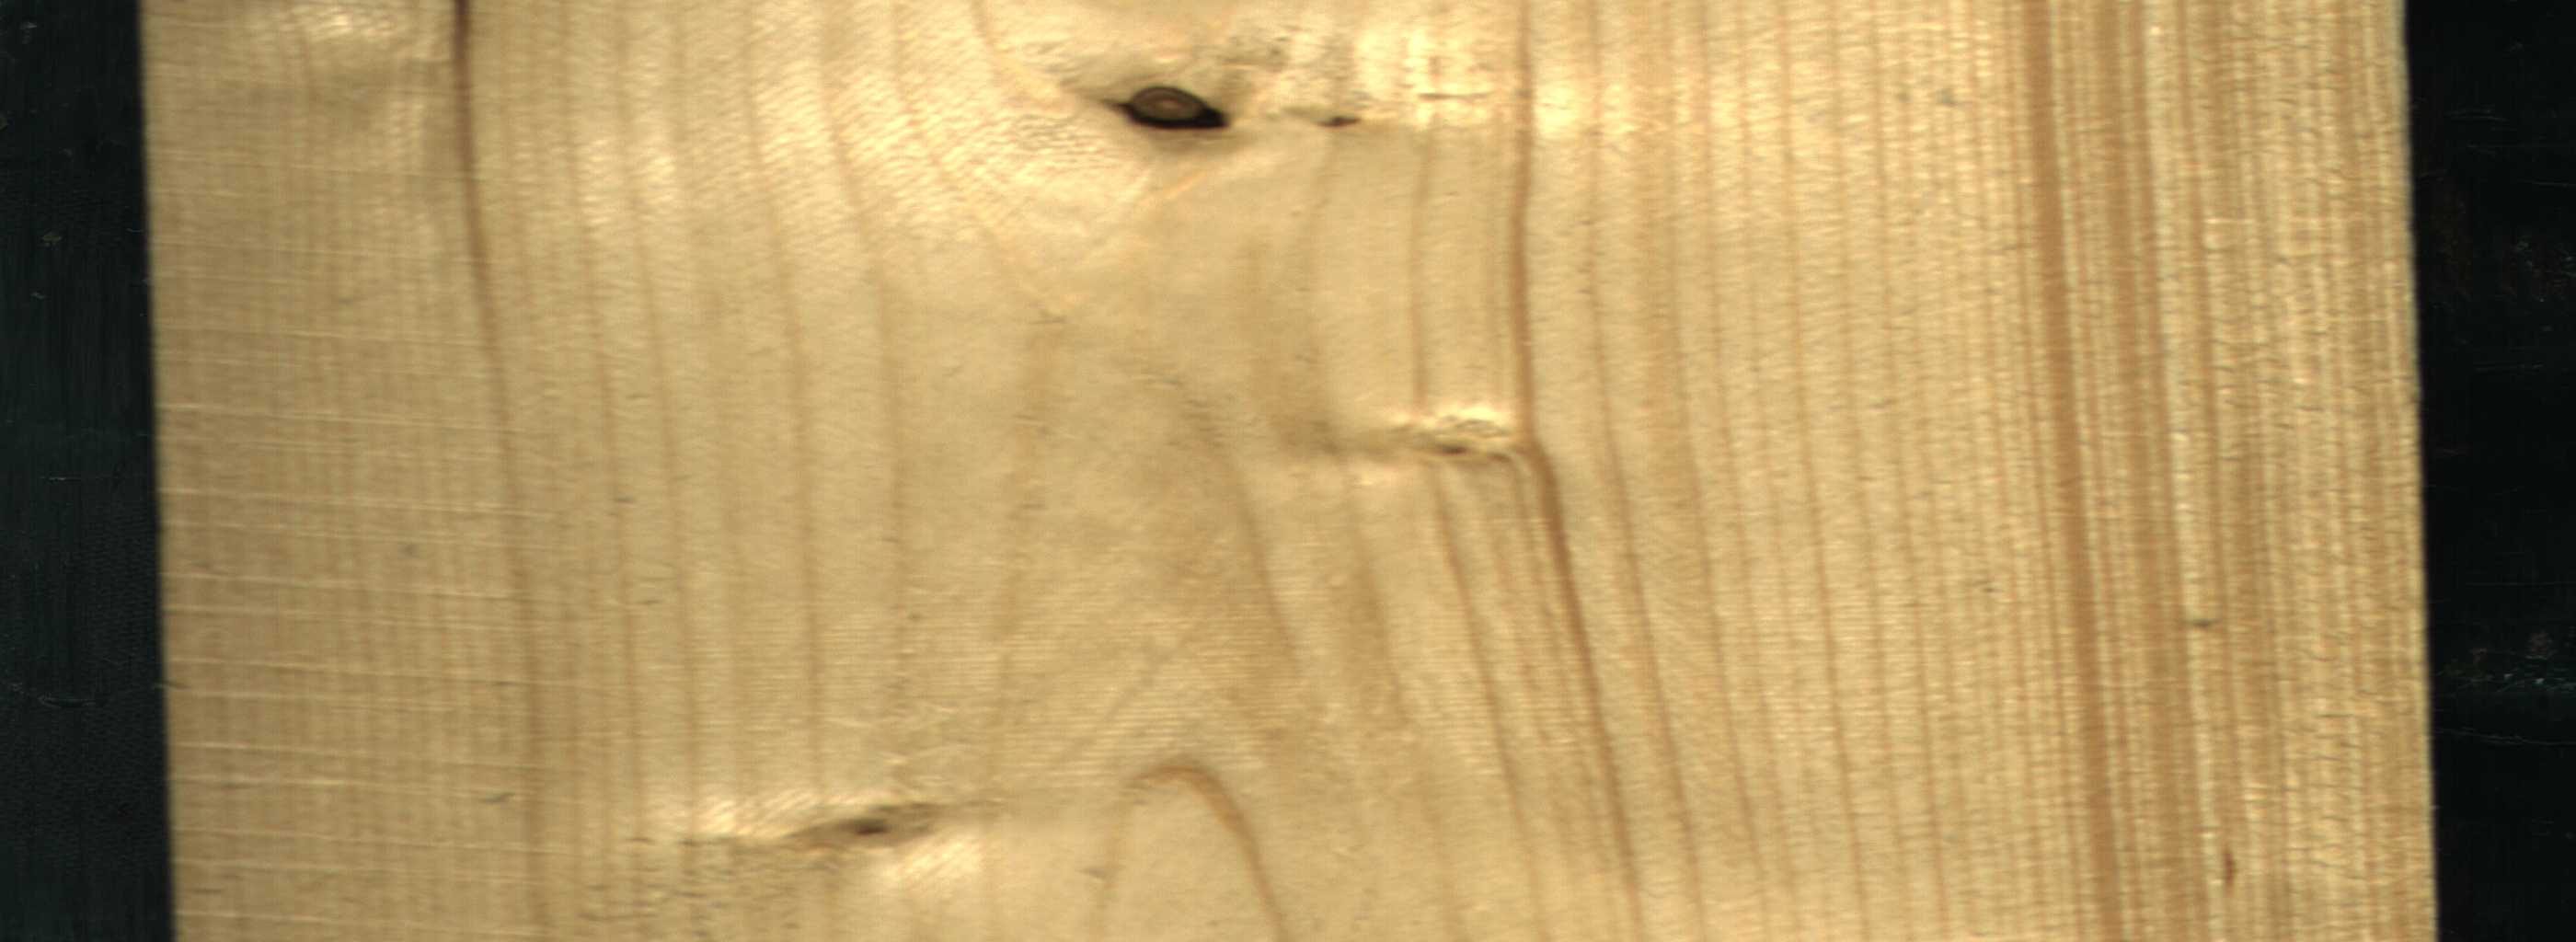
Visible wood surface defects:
Crack
Dead_Knot
Live_Knot
Live_Knot
Live_Knot